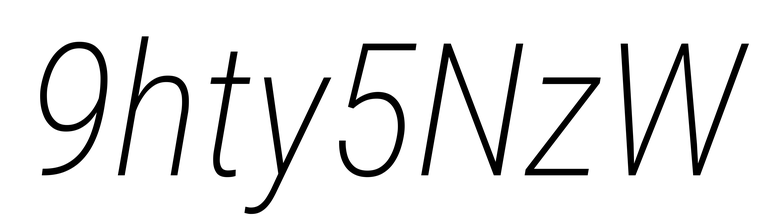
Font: Roboto-Italic_Condensed_ExtraLight_Italic